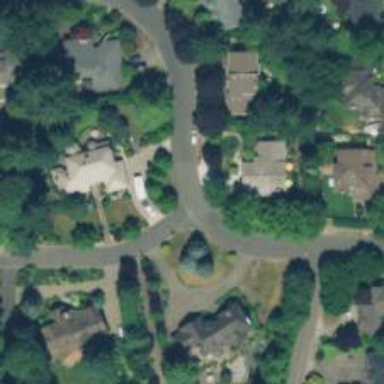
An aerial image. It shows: Residential road with sidewalk on the left side.